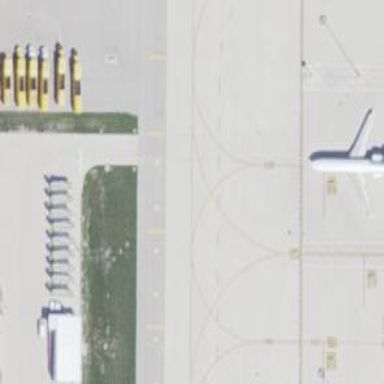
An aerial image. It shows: Image of taxiway at airport.